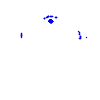
Particle: kaon